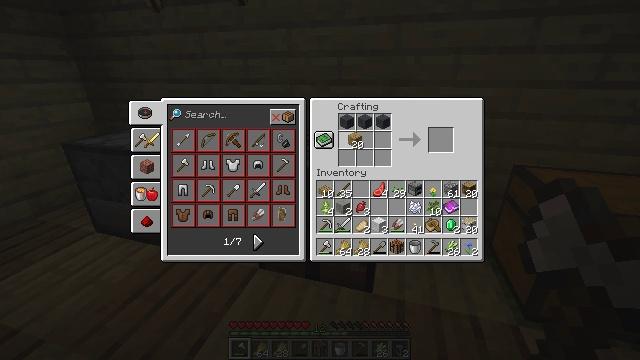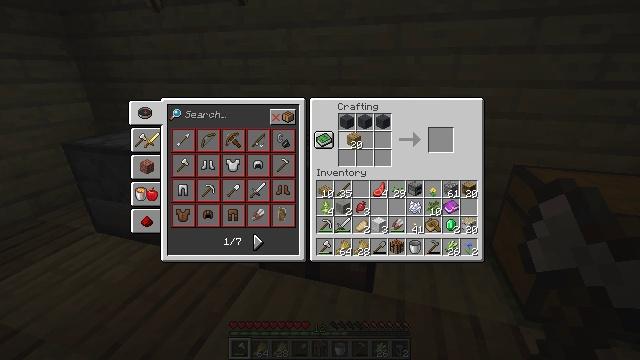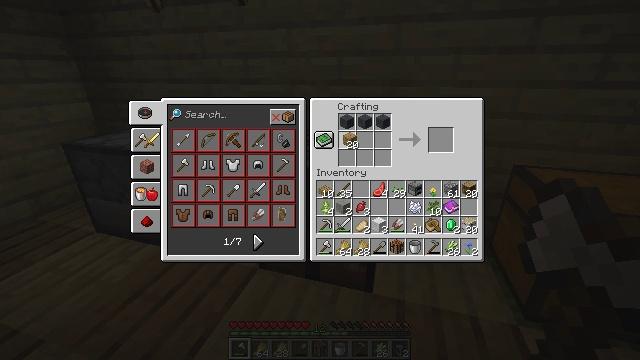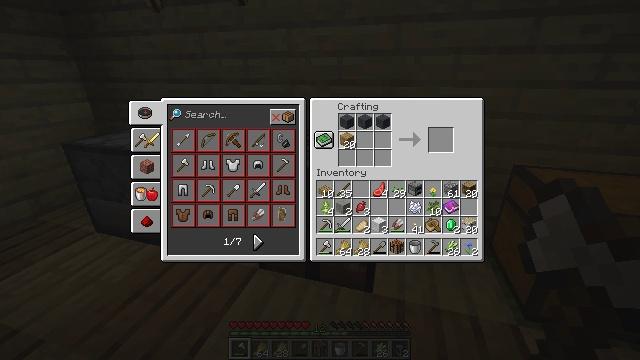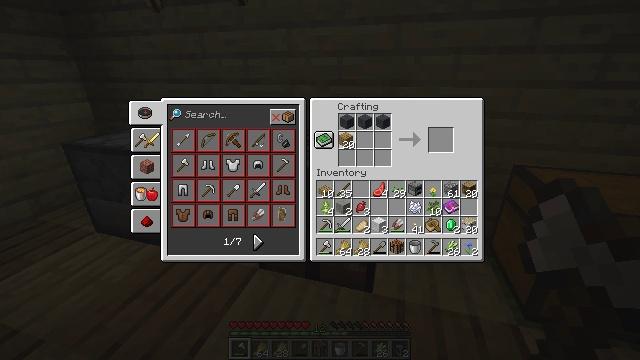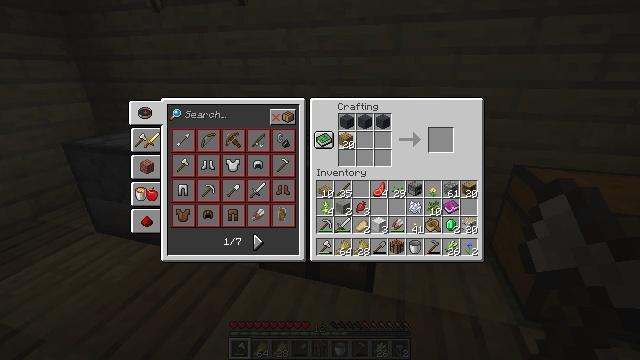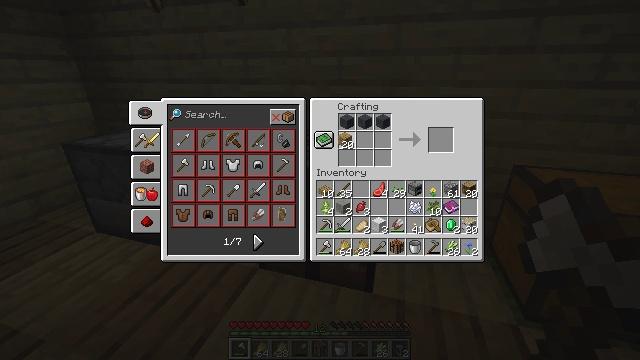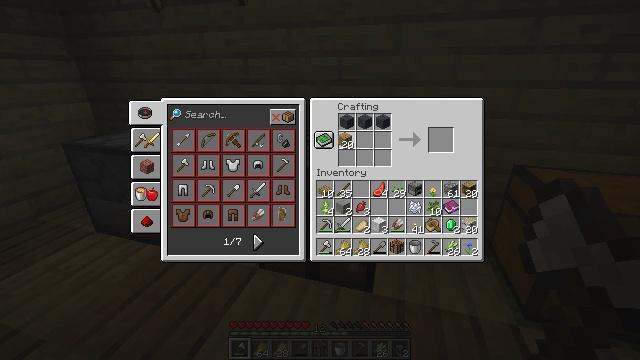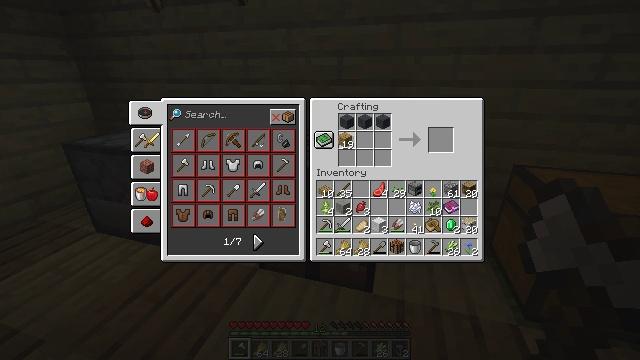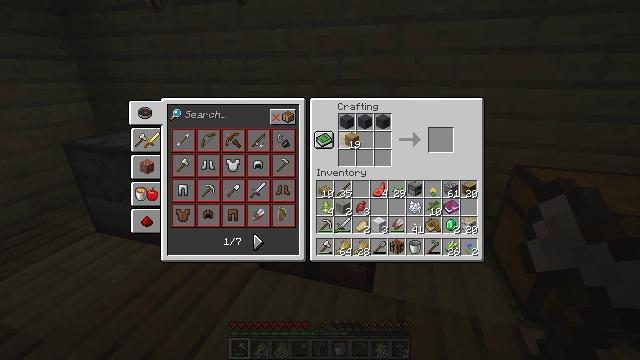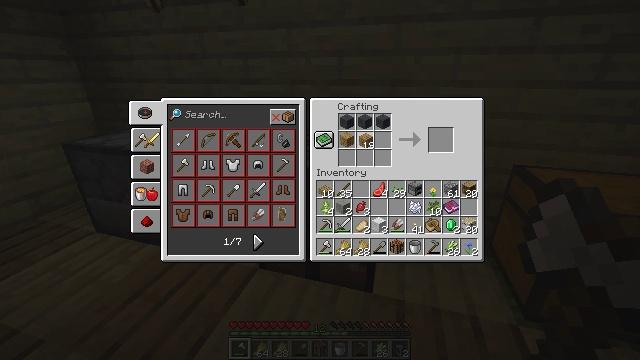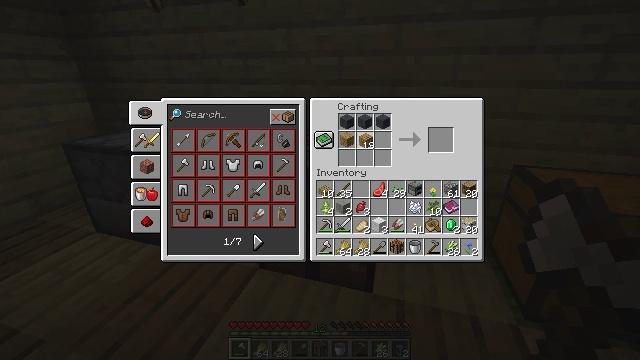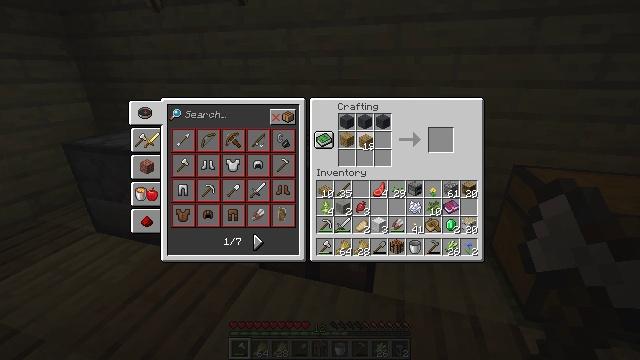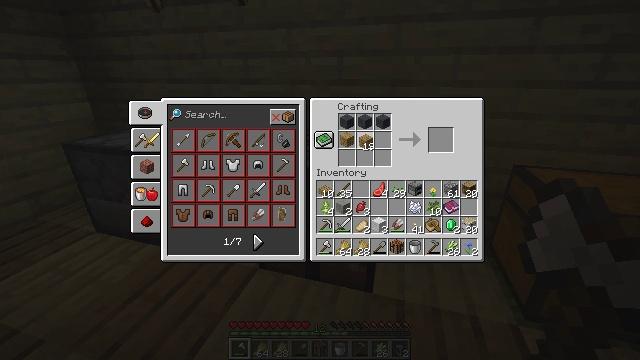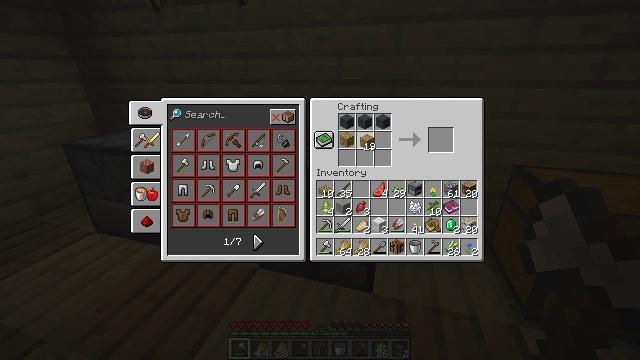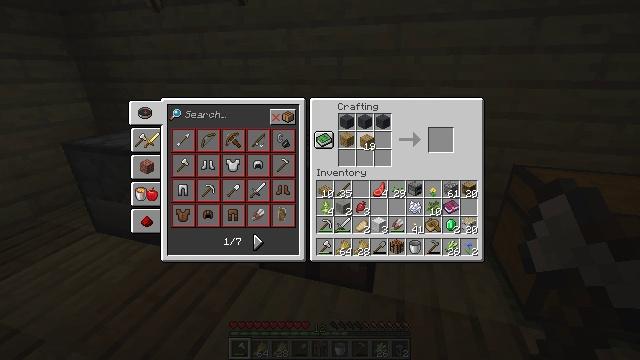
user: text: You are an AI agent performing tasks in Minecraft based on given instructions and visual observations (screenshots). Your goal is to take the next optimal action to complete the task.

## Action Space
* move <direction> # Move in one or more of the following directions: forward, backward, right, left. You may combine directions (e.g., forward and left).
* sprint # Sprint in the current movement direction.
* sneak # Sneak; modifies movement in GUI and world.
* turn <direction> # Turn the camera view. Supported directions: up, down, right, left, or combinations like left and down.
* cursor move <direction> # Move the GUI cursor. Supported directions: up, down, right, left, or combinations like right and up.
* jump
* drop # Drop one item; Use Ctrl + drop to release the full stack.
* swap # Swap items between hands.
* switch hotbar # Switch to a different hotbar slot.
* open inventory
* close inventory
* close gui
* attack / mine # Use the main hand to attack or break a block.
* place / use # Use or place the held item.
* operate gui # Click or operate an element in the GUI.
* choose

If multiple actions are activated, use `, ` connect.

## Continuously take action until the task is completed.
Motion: motion action
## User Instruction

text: Use the crafting table to create a gray bed.
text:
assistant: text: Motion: no_op
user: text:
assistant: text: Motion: no_op
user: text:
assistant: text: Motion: no_op
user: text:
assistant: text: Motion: no_op
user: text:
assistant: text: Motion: no_op
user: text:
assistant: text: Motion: choose
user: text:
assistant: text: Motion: choose
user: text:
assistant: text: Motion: no_op
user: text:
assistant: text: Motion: cursor move right
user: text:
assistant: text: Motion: cursor move right
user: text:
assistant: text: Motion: no_op
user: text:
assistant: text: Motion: no_op
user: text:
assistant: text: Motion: no_op
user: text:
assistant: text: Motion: choose
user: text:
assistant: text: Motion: choose
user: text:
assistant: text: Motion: choose
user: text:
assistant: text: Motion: no_op
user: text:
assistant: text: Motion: no_op
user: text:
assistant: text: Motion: cursor move right
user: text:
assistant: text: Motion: no_op
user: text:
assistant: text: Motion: no_op
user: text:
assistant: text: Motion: no_op
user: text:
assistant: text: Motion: choose
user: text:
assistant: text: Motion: choose
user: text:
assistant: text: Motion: choose
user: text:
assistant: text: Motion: no_op
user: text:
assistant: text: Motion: no_op
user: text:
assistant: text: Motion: cursor move right and down
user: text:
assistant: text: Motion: cursor move right and down
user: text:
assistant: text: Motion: cursor move right and down